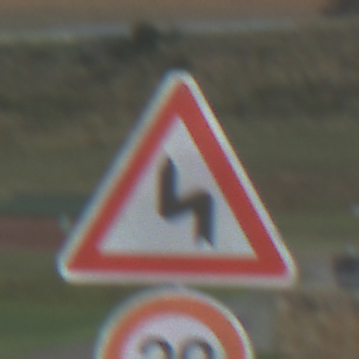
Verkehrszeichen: DoppelkurveZunaechstLinks
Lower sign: Geschwindigkeit20
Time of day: SunriseSunset
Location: Outdoor (RoadRail)
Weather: PartlyCloudy
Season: NotSpecified
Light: Natural